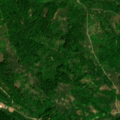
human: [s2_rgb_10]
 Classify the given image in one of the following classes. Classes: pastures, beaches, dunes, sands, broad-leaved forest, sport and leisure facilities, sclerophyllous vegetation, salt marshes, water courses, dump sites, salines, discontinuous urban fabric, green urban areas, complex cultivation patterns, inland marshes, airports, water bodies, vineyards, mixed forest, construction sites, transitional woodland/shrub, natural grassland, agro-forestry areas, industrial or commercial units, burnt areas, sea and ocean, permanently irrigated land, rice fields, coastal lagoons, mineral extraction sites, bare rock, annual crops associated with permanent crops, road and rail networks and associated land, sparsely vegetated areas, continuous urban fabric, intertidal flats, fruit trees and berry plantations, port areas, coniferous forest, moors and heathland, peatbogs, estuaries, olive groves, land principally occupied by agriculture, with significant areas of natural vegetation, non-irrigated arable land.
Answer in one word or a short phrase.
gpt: broad-leaved forest, transitional woodland/shrub